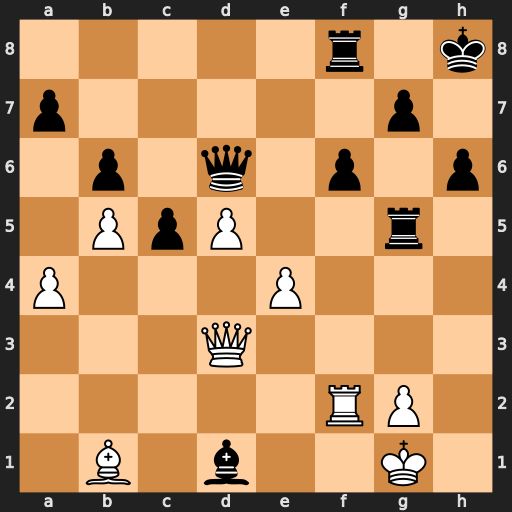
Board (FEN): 5r1k/p5p1/1p1q1p1p/1PpP2r1/P3P3/3Q4/5RP1/1B1b2K1
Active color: w
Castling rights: -
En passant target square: -
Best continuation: e5 g6 exd6